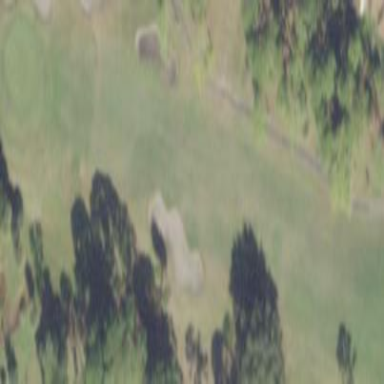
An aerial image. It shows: Grassy area designated as golf fairway.